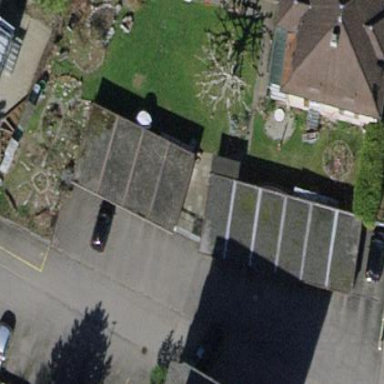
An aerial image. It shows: Group of garages.